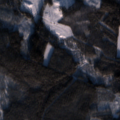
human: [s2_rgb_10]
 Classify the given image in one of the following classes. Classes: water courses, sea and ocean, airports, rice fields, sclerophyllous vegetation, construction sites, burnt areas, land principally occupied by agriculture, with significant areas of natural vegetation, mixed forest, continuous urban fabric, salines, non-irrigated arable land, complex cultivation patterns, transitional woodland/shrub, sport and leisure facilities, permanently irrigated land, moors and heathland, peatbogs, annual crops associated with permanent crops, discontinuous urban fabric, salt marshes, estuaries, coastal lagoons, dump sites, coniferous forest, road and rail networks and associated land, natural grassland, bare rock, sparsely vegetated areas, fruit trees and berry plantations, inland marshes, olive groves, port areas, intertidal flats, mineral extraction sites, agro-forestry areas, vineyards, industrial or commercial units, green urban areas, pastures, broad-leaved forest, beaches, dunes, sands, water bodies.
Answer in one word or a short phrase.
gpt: coniferous forest, mixed forest, transitional woodland/shrub